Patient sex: F
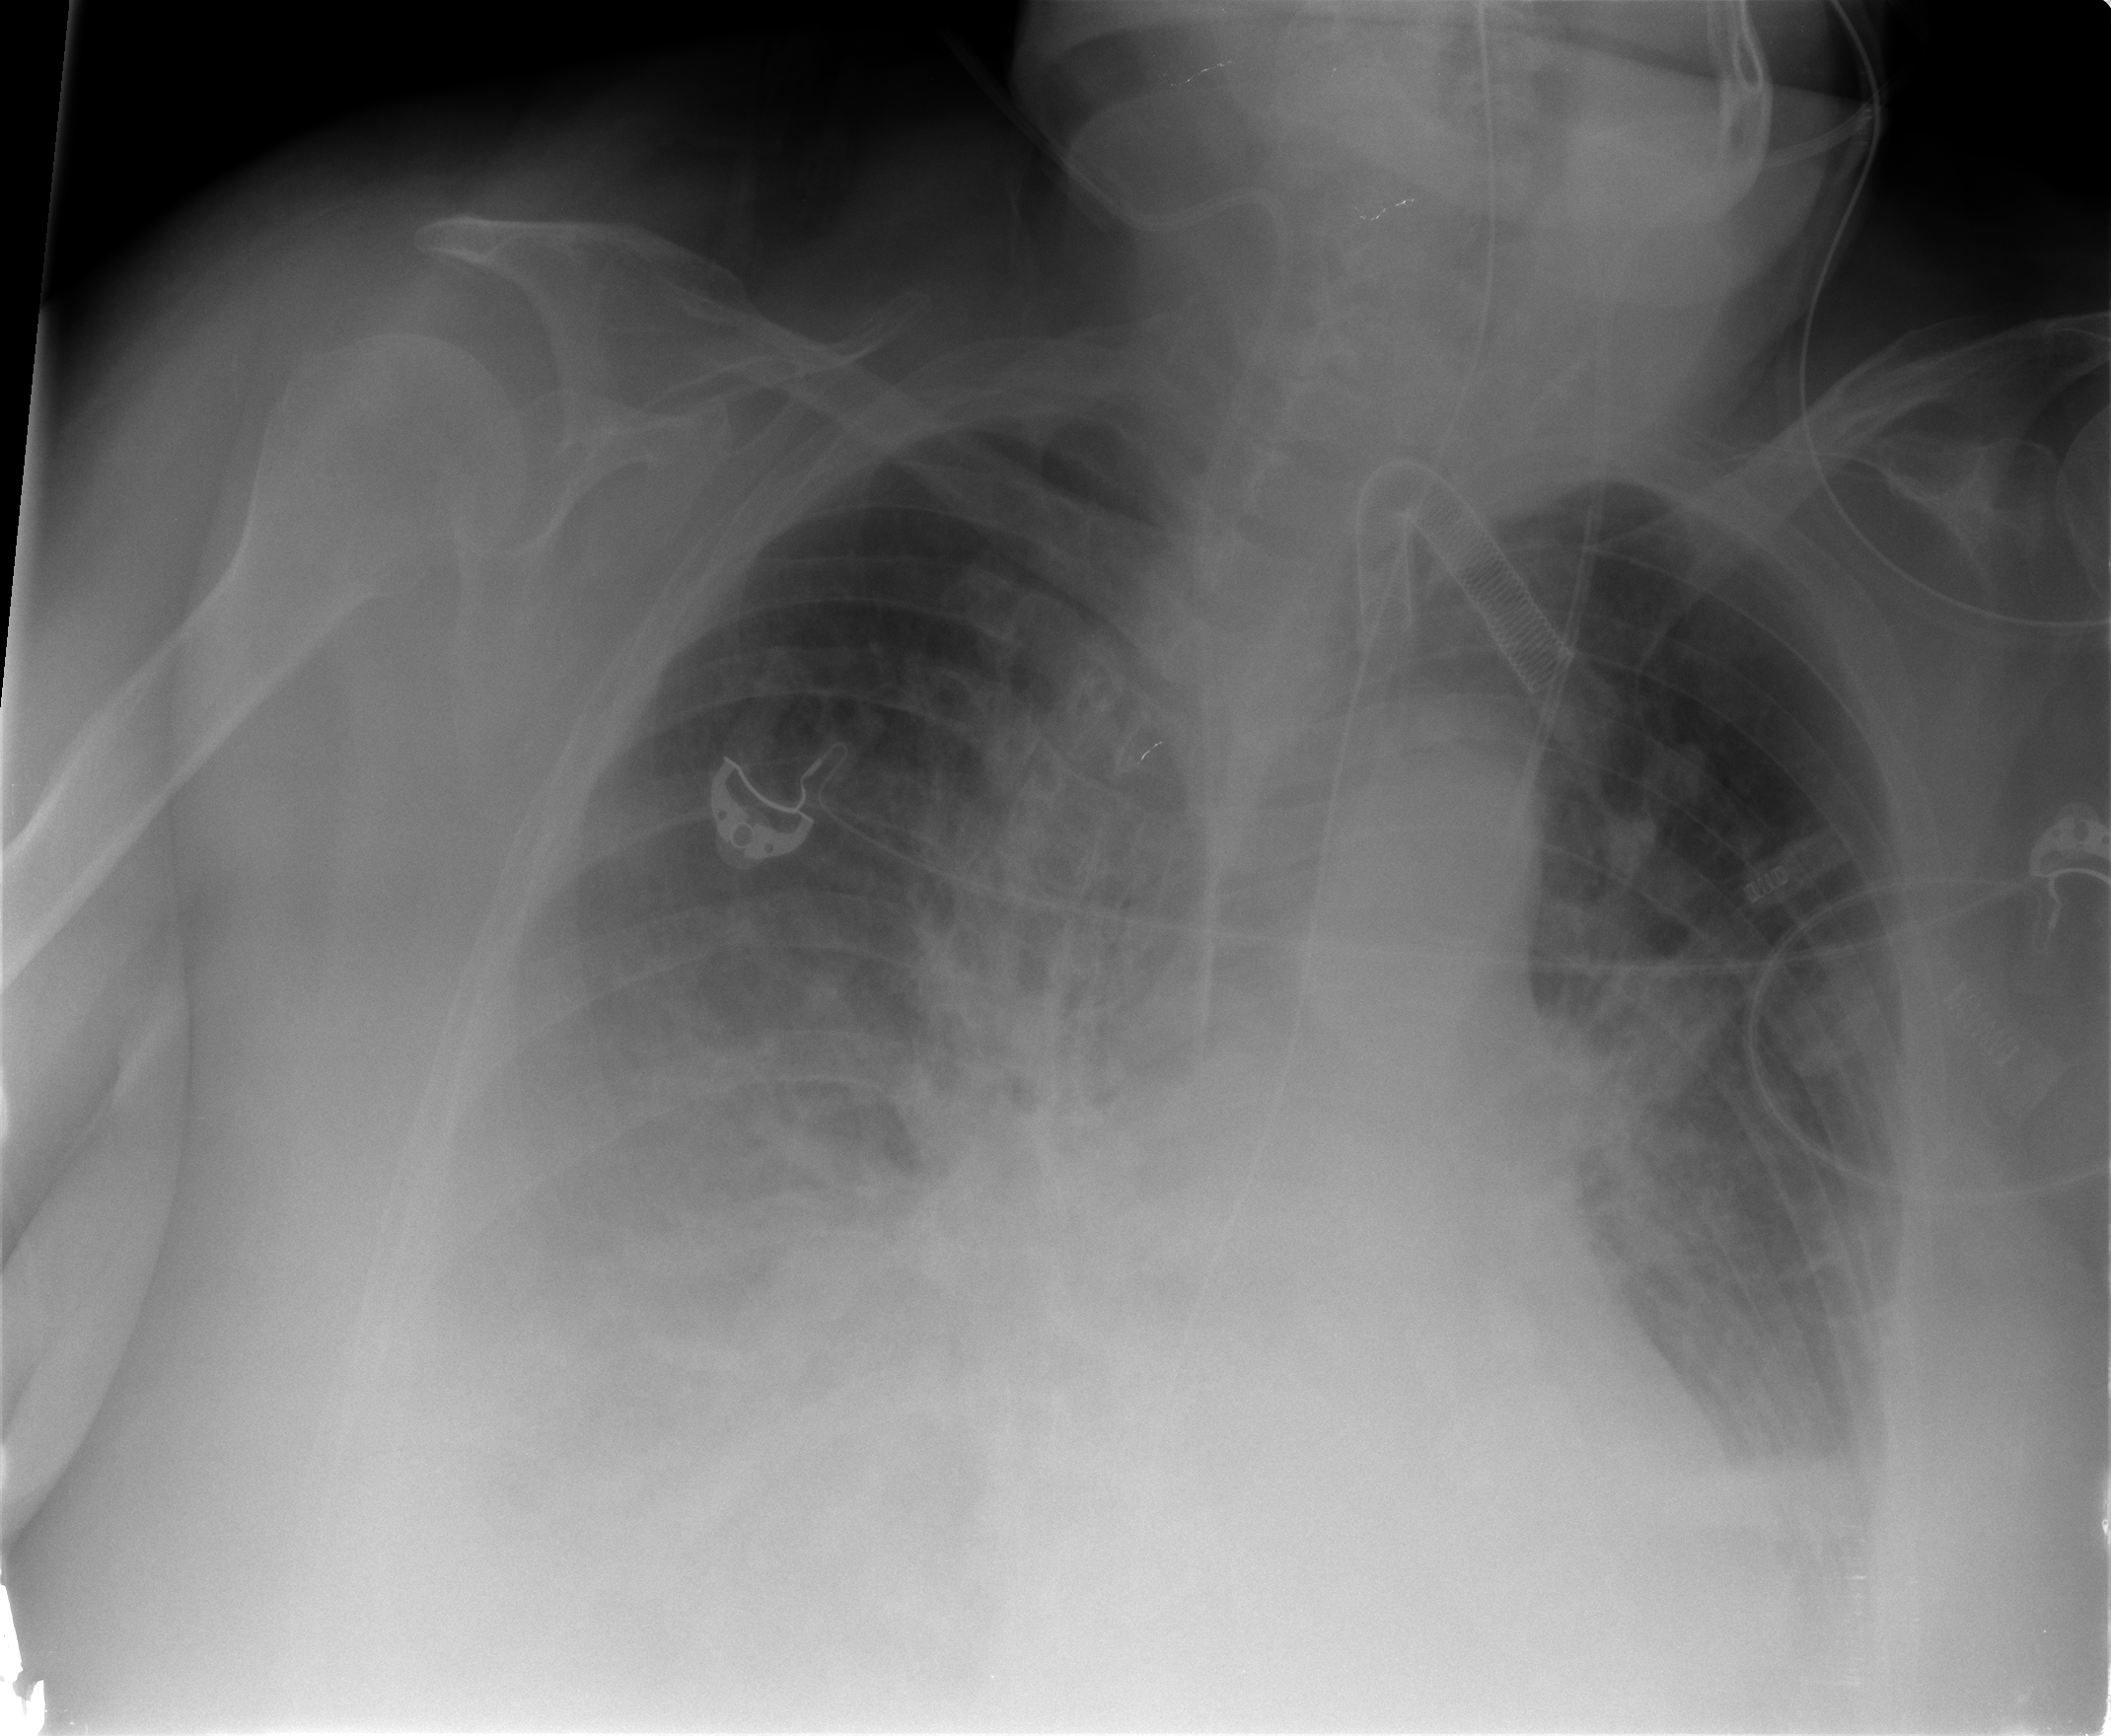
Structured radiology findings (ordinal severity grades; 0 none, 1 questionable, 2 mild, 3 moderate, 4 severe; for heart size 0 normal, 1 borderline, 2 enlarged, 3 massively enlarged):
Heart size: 0
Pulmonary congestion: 1
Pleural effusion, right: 3
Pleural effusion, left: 2
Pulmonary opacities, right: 0
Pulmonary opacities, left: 0
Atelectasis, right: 2
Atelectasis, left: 2